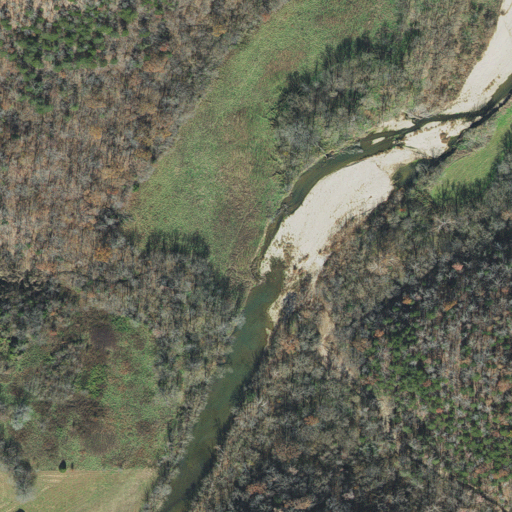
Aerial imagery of valley in Arkansas named White Hollow containing deciduous forest, pasture, mixed forest, and grassland